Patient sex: M
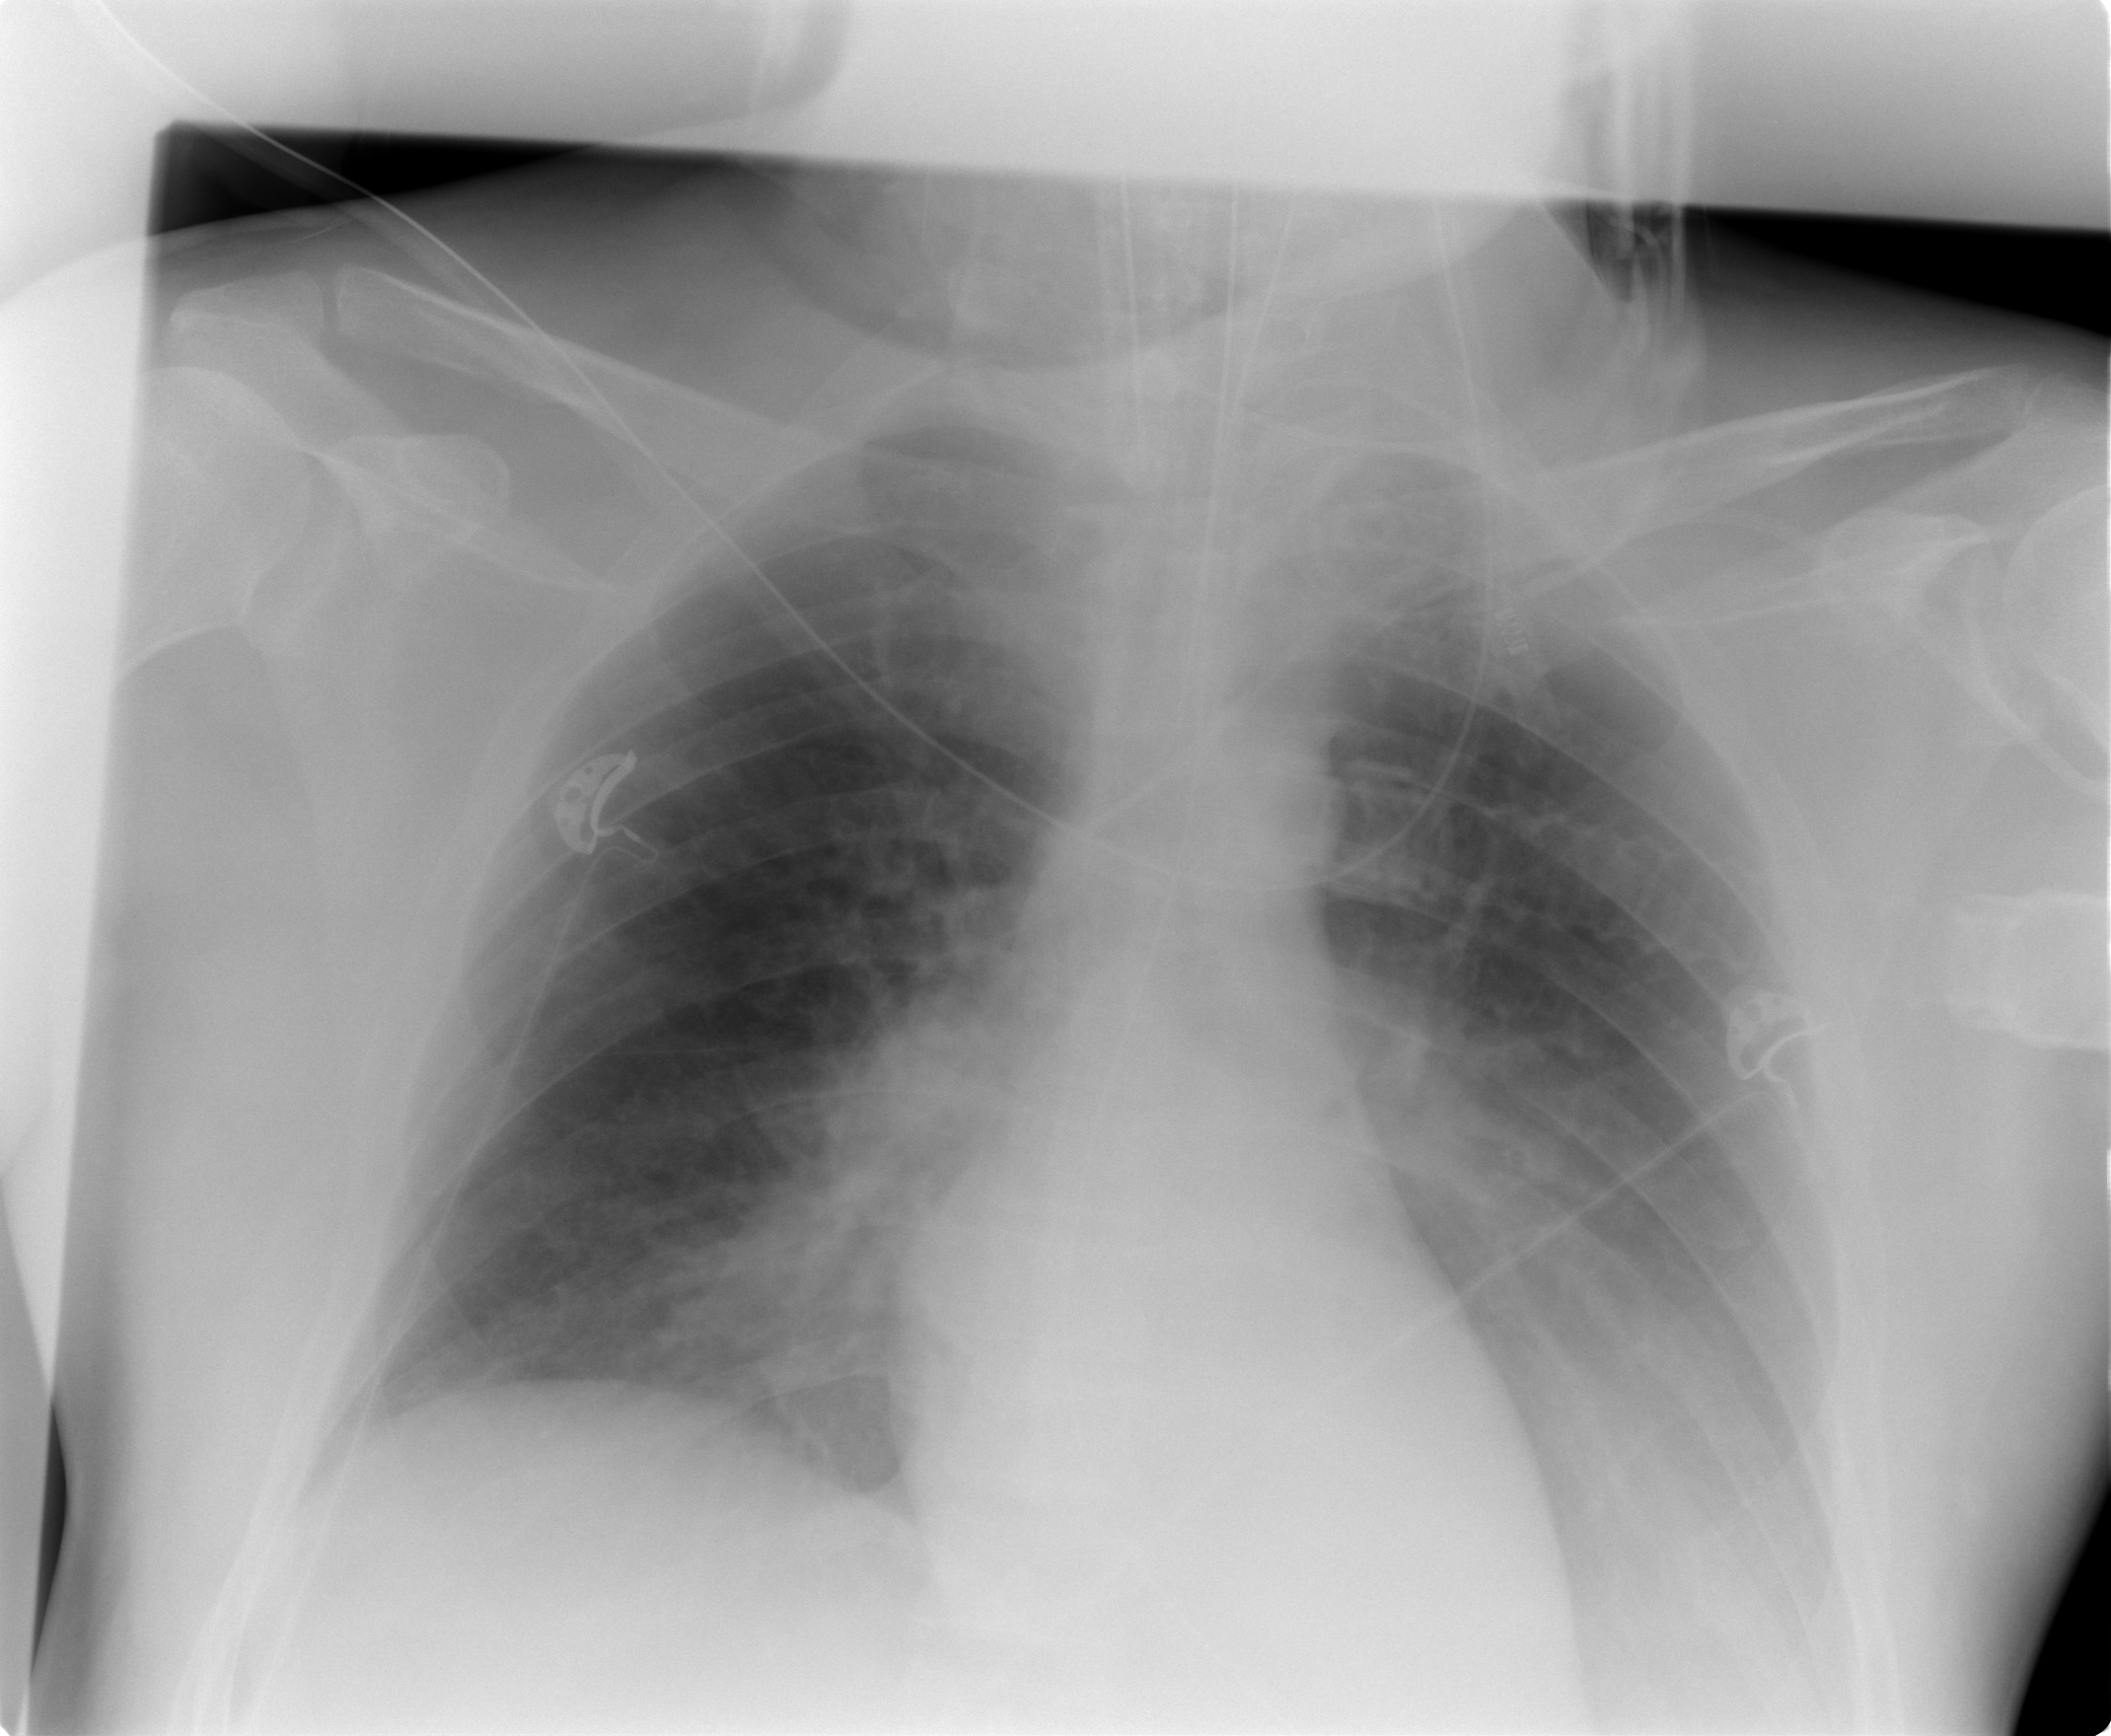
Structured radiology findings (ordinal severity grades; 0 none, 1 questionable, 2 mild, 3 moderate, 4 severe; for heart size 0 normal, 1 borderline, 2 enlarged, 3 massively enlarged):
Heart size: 0
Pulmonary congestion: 2
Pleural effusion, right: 0
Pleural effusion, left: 3
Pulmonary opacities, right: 2
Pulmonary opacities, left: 0
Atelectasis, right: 2
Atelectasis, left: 2